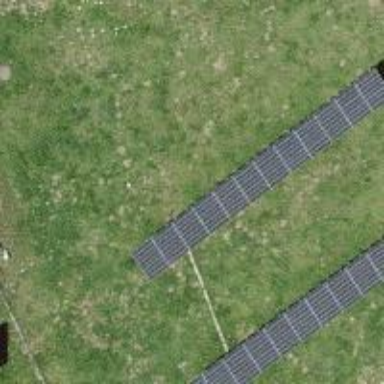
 consisting of solar photovoltaic panels."